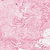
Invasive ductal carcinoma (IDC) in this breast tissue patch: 0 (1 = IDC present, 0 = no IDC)